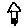
Label: house